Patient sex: M
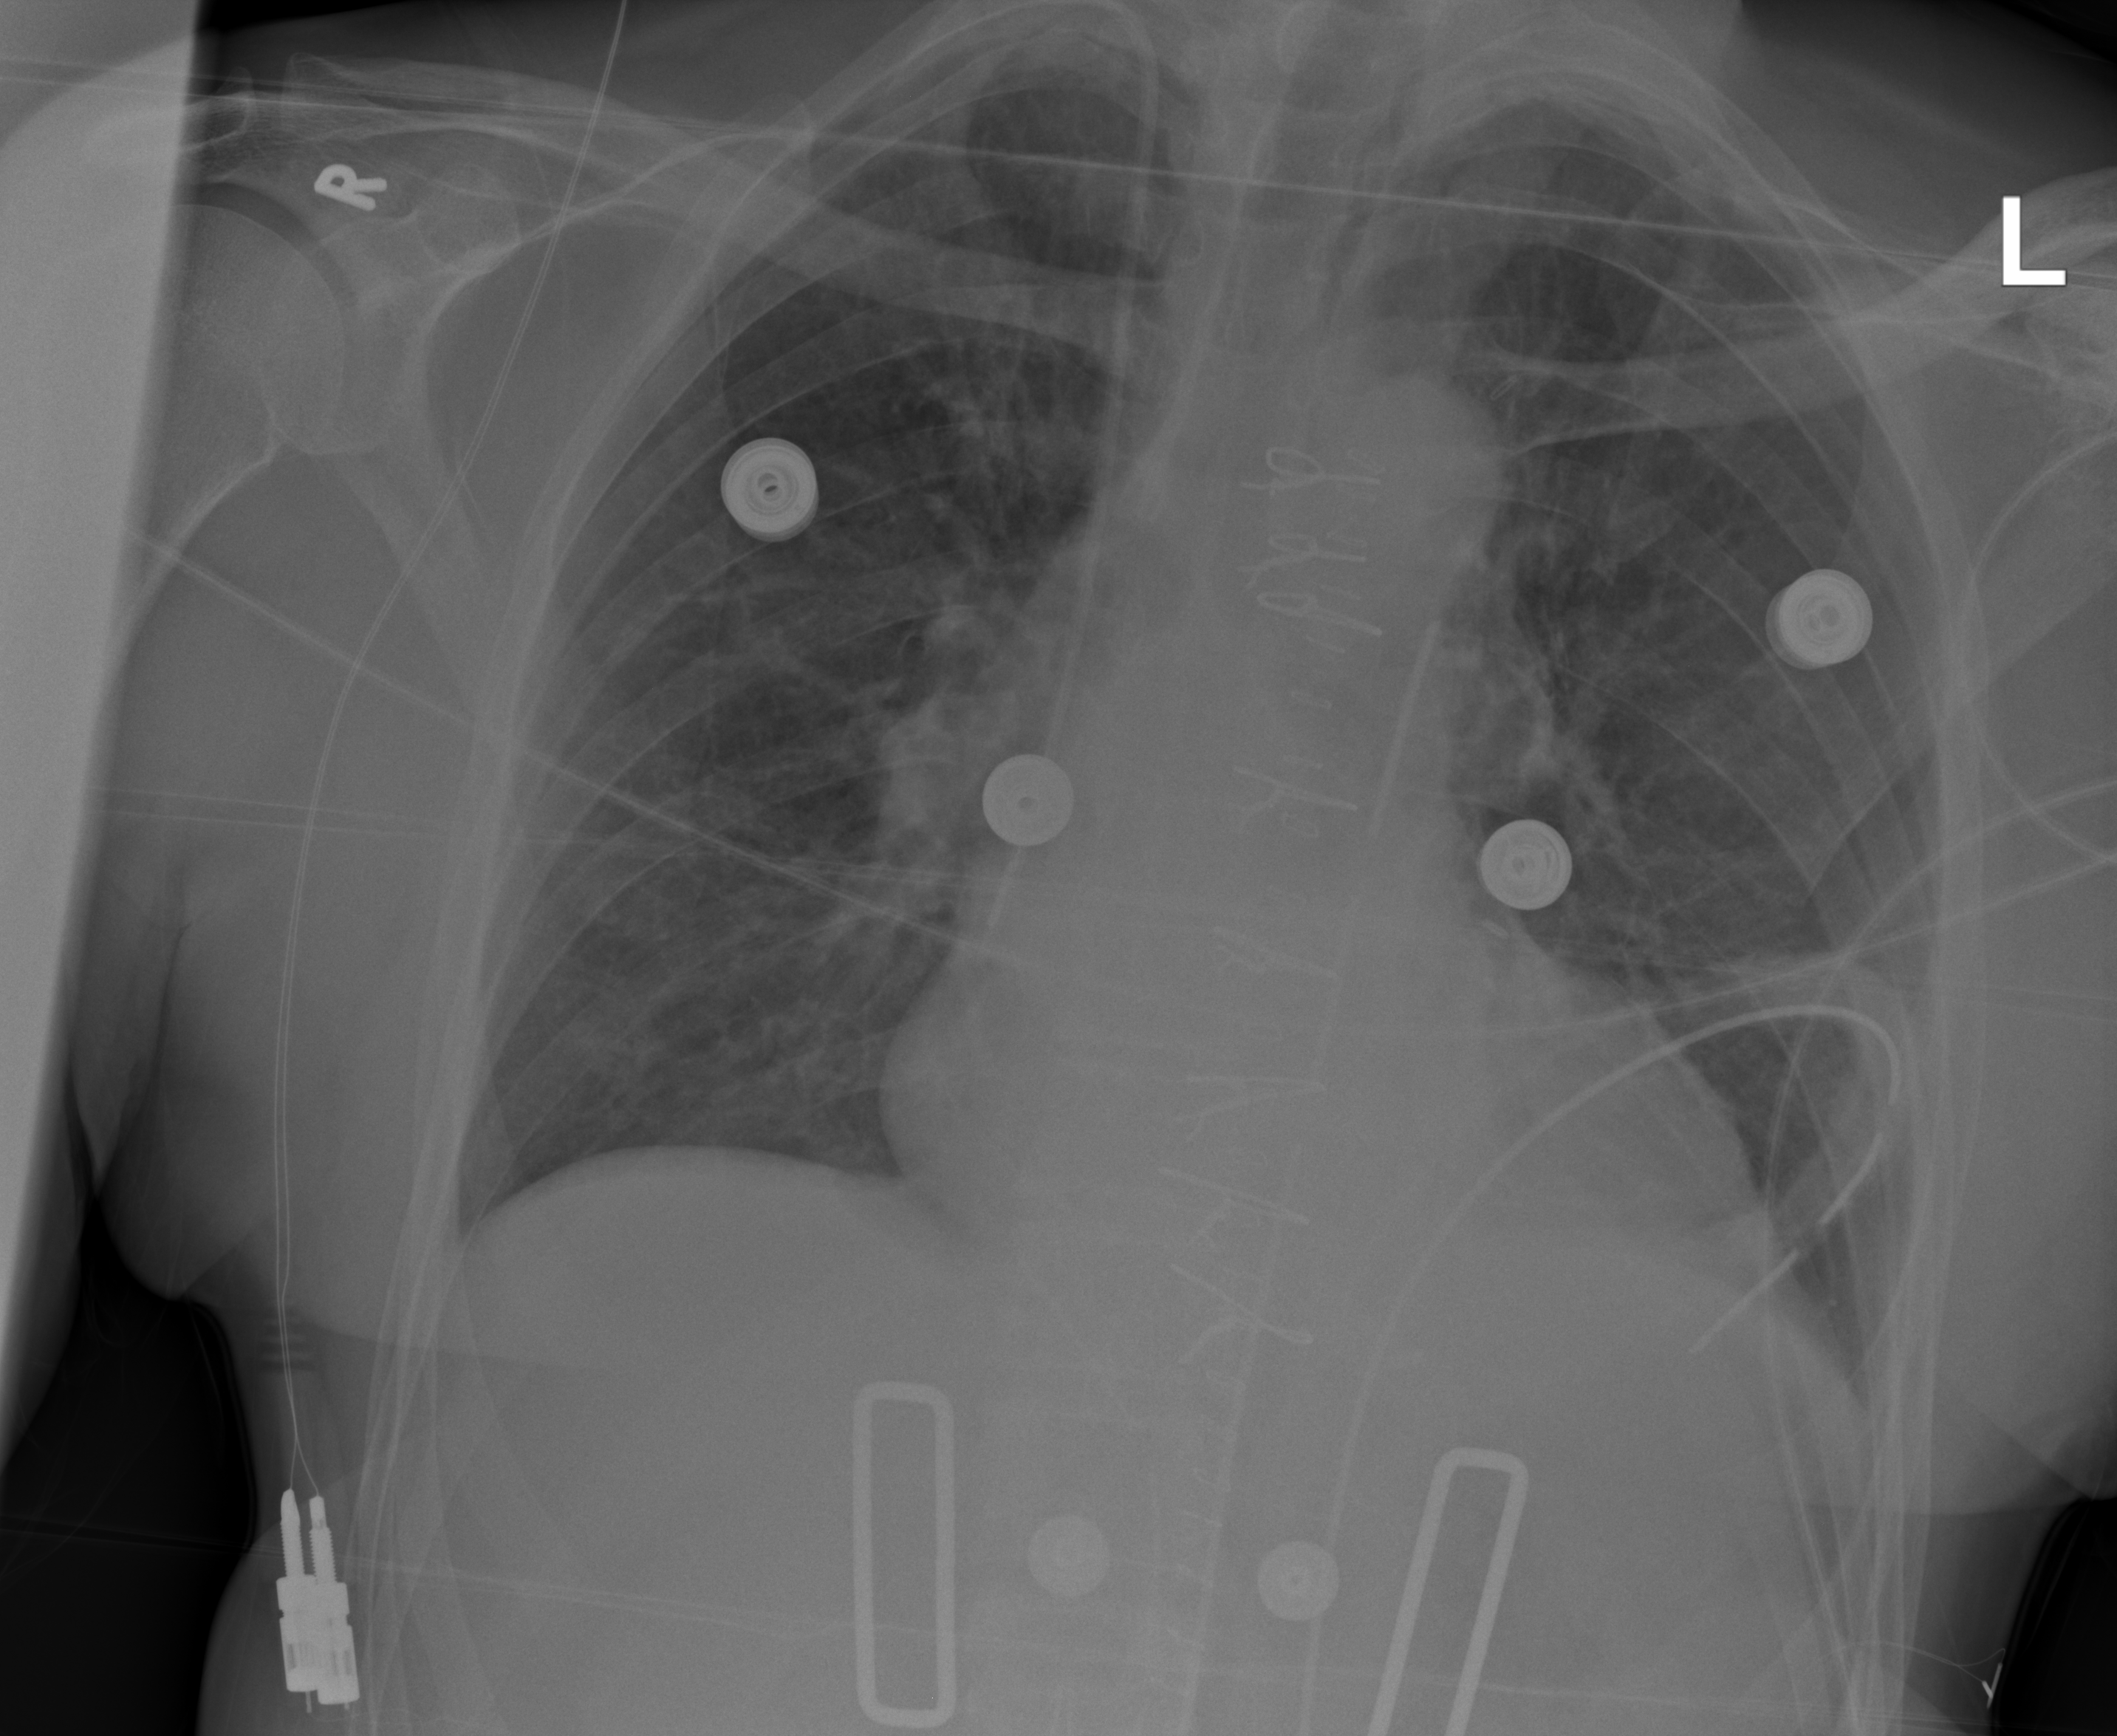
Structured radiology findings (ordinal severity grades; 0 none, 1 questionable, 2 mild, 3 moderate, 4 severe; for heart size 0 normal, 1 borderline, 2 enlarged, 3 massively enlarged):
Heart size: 2
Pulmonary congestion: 0
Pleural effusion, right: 0
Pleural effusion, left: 0
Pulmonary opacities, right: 0
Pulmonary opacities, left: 0
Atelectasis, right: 0
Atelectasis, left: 2